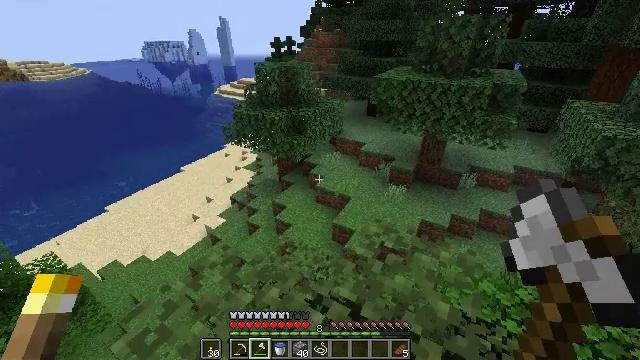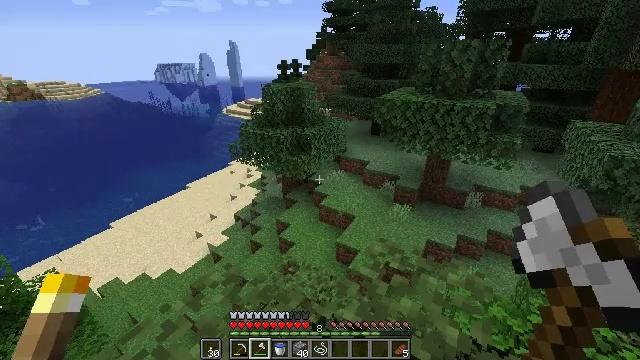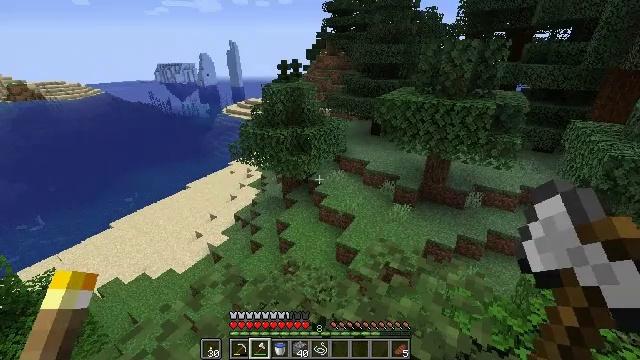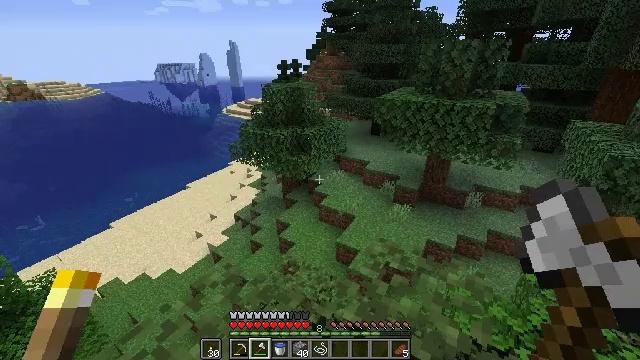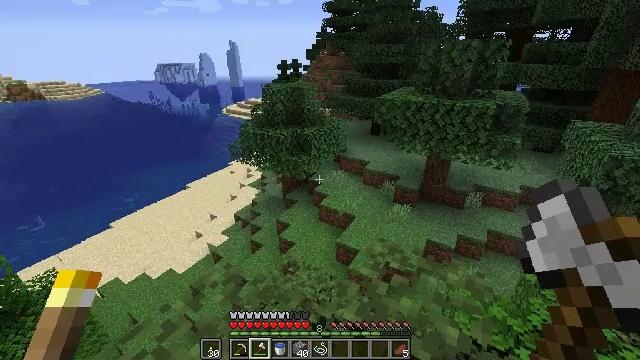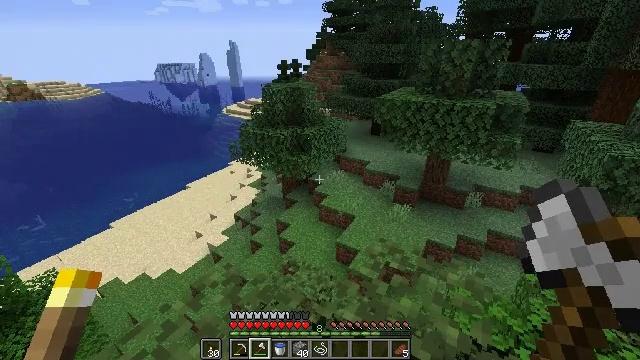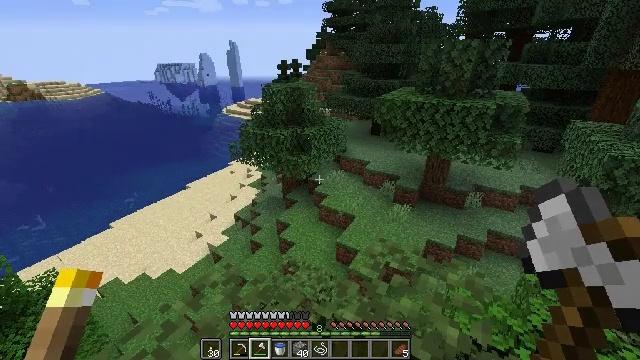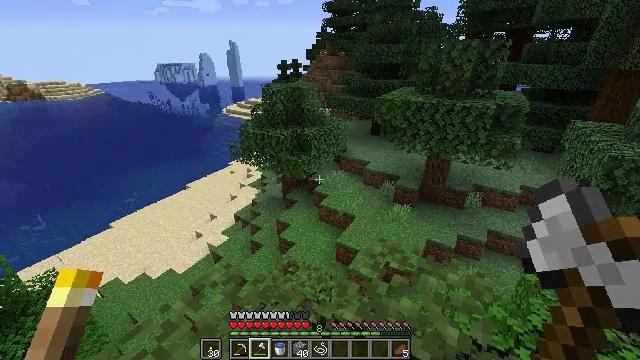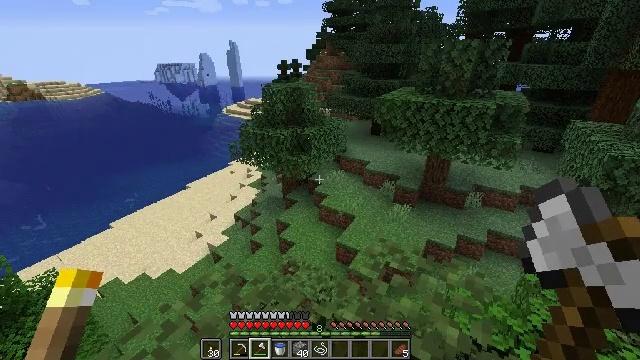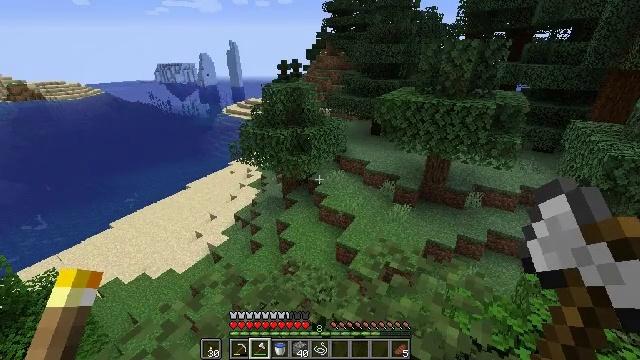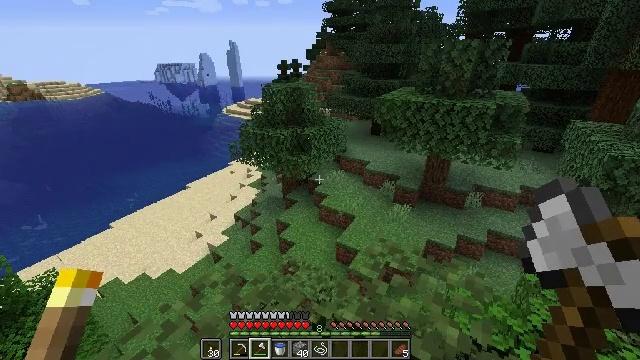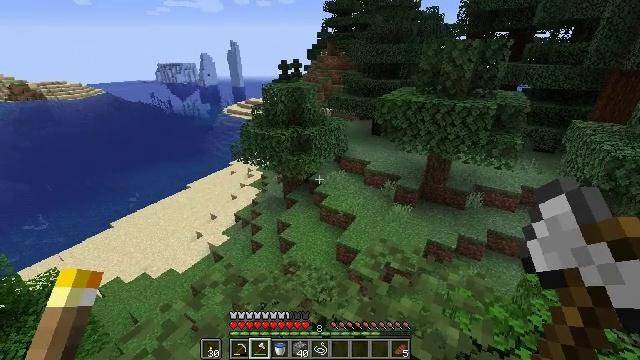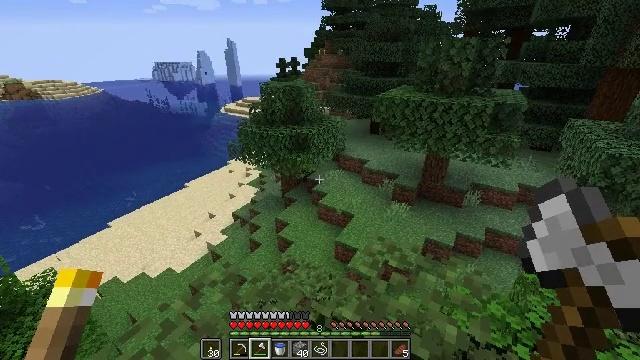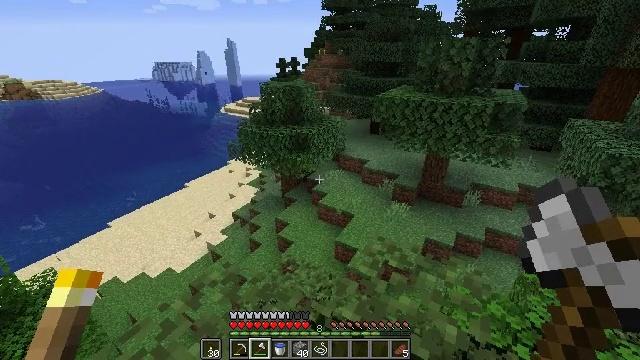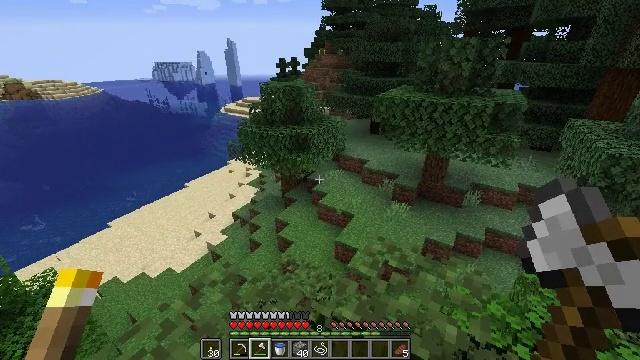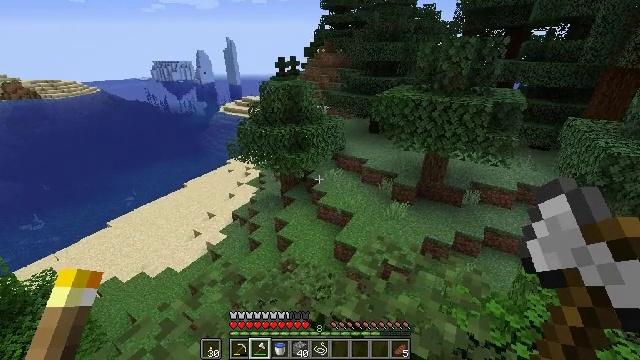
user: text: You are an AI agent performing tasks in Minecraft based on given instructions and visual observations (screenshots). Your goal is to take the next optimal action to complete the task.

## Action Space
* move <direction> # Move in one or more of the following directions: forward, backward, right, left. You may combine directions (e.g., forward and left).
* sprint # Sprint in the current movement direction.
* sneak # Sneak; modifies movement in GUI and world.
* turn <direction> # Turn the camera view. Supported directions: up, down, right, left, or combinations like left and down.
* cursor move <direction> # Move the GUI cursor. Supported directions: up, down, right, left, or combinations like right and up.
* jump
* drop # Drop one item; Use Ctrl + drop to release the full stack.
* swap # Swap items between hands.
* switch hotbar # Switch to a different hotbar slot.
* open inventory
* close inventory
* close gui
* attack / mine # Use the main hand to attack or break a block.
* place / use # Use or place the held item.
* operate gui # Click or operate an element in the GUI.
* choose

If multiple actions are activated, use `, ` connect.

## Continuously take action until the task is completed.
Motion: motion action
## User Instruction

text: Hunt animals.
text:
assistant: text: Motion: turn left and up
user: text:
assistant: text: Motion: no_op
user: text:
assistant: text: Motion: no_op
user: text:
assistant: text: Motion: no_op
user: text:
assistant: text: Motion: no_op
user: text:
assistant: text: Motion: no_op
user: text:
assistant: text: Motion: no_op
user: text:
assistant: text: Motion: no_op
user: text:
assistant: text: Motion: no_op
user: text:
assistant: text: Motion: no_op
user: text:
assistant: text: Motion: no_op
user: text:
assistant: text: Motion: no_op
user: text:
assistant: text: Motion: no_op
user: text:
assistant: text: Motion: no_op
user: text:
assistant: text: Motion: no_op
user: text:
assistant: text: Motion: no_op
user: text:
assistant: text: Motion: move forward
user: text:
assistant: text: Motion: move forward
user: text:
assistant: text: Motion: move forward and move right, turn right
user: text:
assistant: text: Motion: move forward and move right, turn right and up
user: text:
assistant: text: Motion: move forward and move right, turn right
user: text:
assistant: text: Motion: move forward and move right, turn right
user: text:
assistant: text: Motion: move right
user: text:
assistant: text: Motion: turn up
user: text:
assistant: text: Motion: no_op
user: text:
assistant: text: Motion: no_op
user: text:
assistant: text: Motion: no_op
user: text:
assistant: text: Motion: no_op
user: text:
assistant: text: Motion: no_op
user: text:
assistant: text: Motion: no_op